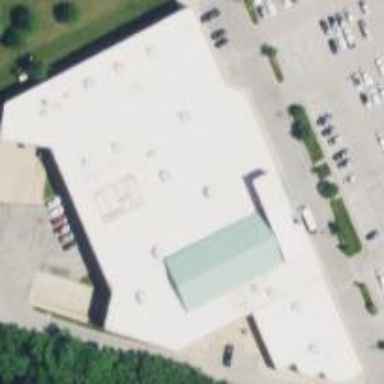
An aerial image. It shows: Office building.